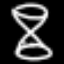
Label: hourglass